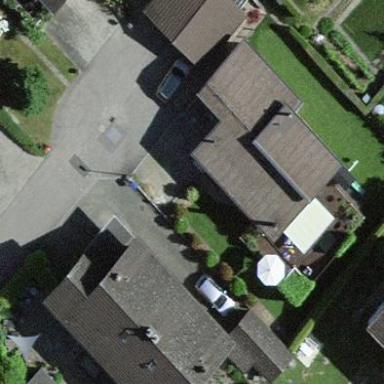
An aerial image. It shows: Residential building.